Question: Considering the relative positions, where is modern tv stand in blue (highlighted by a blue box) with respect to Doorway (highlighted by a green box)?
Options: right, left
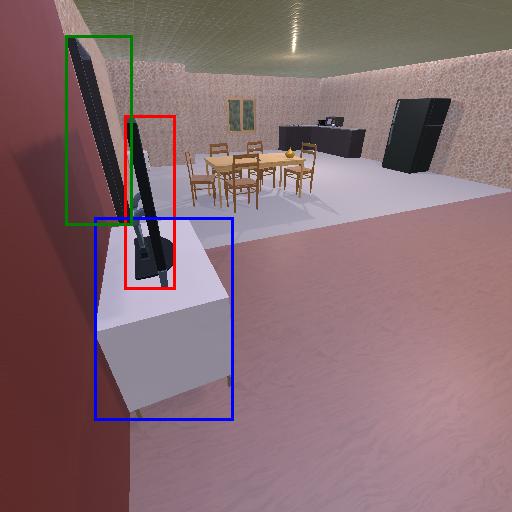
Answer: right